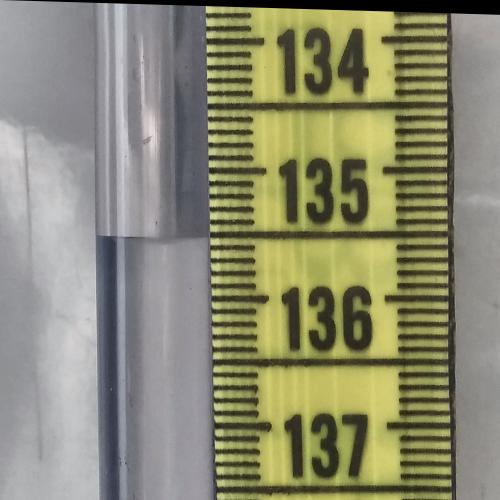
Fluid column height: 135.5 cm